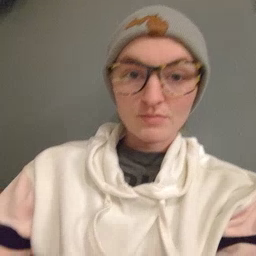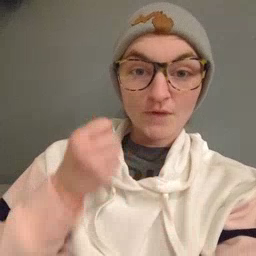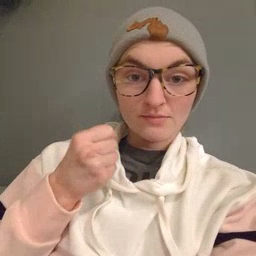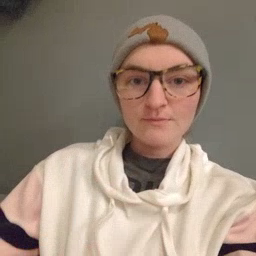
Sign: fast